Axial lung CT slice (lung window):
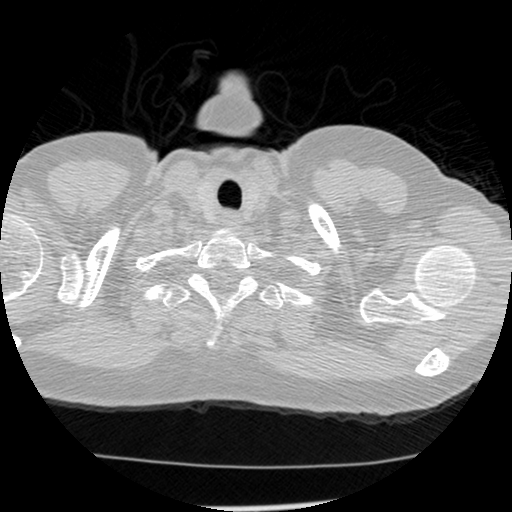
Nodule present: no